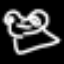
Label: frog